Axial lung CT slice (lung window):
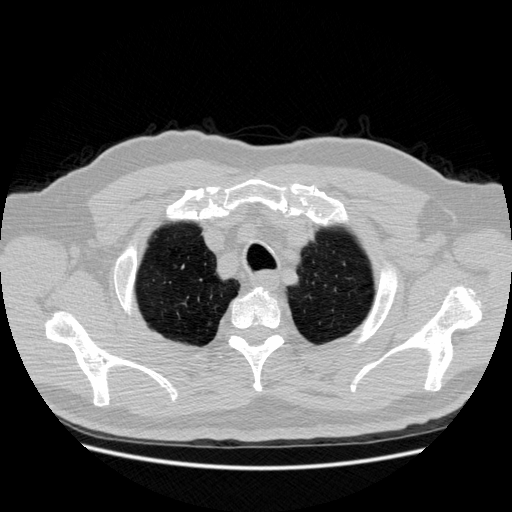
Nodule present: no